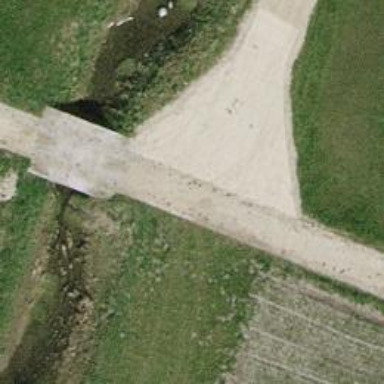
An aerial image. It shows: Track road on bridge with grade 1 track type.